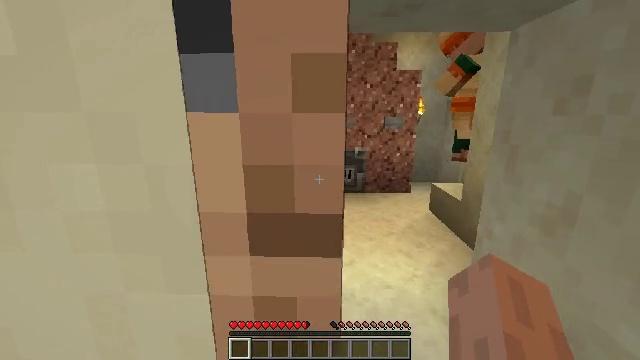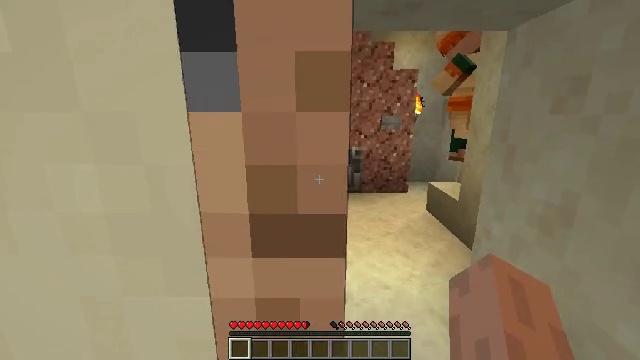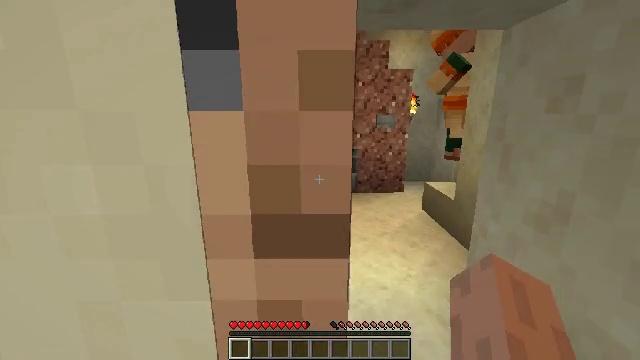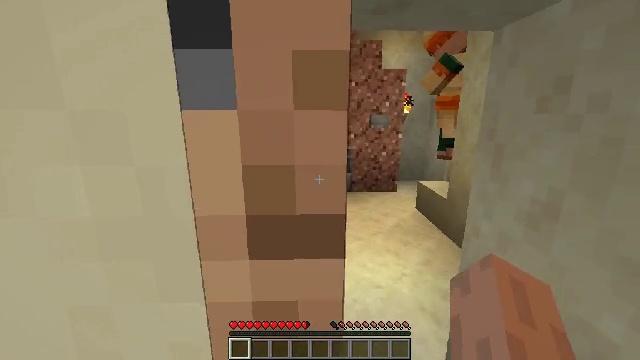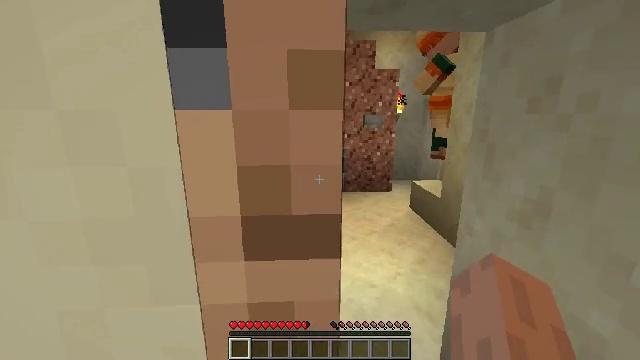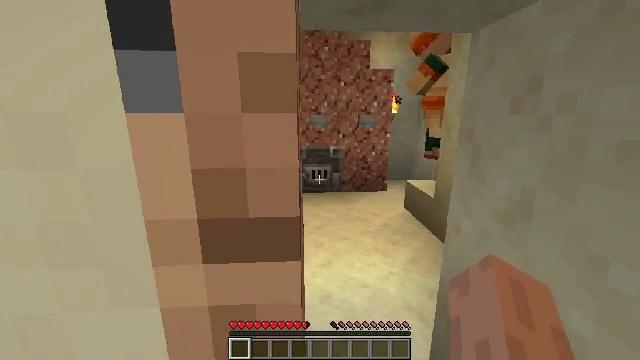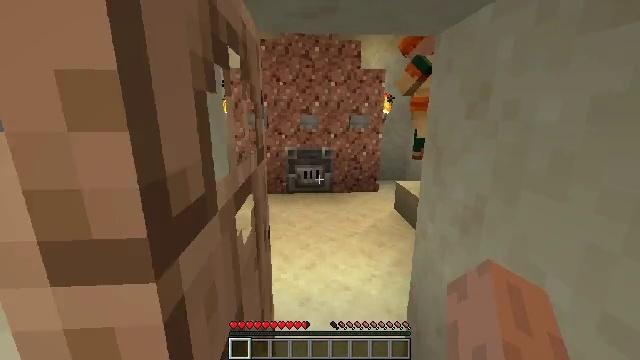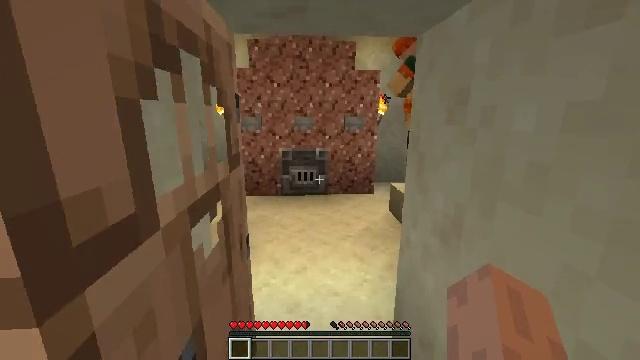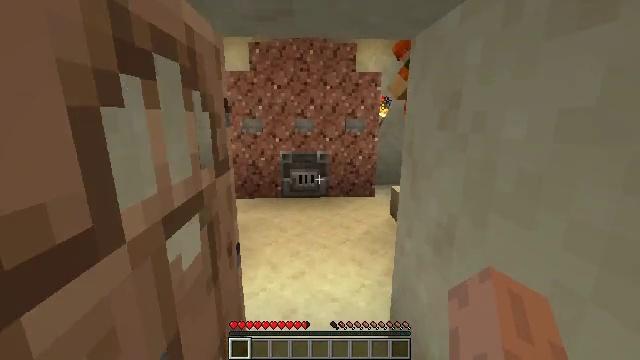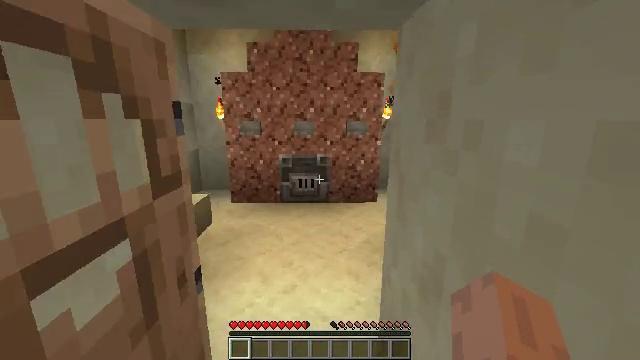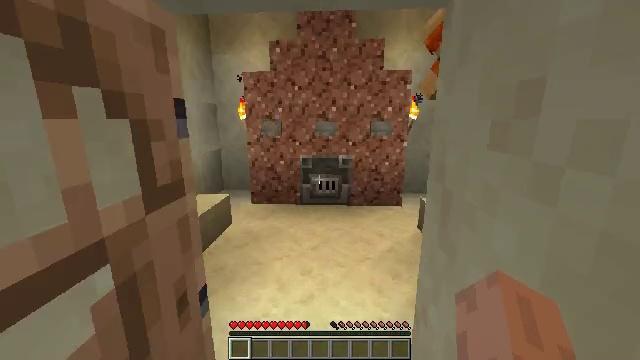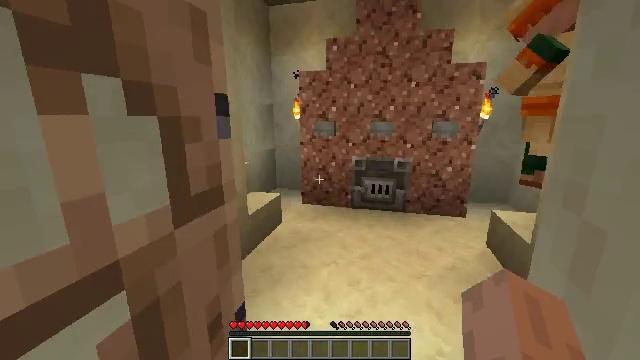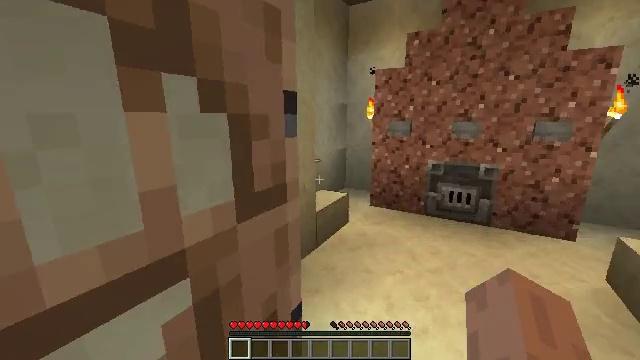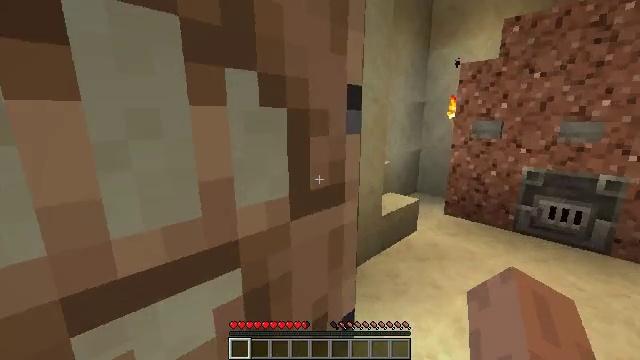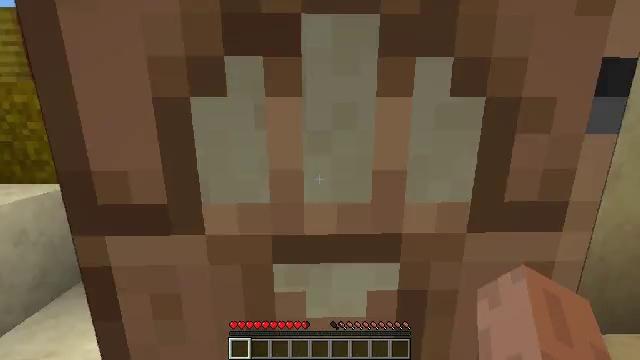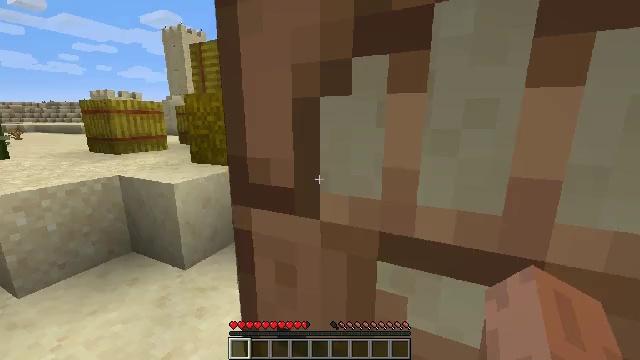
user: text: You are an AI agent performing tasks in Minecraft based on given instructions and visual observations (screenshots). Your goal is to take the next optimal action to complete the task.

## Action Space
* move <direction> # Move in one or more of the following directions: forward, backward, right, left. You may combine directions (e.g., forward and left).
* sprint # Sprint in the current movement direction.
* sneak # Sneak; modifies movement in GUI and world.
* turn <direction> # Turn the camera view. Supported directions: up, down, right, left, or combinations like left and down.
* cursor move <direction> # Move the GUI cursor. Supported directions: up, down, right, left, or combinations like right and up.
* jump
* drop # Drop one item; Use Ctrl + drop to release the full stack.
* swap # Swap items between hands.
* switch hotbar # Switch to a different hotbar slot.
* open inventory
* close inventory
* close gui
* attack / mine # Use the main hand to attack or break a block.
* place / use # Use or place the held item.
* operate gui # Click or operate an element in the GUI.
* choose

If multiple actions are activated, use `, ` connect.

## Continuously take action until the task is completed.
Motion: motion action
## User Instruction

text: Drop a hay block.
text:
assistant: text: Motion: attack / mine
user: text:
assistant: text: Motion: turn right, attack / mine
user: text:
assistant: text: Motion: turn right, attack / mine
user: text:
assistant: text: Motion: turn right, attack / mine
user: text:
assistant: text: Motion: move right, attack / mine
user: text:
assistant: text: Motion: move forward and move right, attack / mine
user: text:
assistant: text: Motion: move forward and move right, attack / mine
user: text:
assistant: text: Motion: move forward and move right, attack / mine
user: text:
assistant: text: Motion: move forward and move right, turn left, attack / mine
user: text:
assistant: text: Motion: move forward and move right, turn left, attack / mine
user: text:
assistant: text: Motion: move forward, turn left, attack / mine
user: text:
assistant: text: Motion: turn left, attack / mine
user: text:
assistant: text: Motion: turn left, attack / mine
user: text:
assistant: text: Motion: turn left, attack / mine
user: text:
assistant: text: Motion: turn left, attack / mine
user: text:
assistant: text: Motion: turn left, attack / mine
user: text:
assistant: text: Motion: move forward, turn left, attack / mine
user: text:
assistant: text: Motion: move forward, sprint, turn left, attack / mine
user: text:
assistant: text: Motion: move forward, sprint, turn left, attack / mine
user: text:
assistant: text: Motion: move forward, sprint, turn left, attack / mine
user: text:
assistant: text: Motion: move forward, sprint, attack / mine
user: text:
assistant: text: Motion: move forward, sprint, attack / mine
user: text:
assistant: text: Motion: move forward, sprint, attack / mine
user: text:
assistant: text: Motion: move forward, sprint, turn right, attack / mine
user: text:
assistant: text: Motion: move forward, sprint, turn right, attack / mine
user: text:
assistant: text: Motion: move forward, sprint, turn right, attack / mine
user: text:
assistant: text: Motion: move forward, sprint, turn right, attack / mine
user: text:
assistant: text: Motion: move forward, sprint, turn right, attack / mine
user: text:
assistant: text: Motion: move forward, sprint, turn right, attack / mine
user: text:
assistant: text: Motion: move forward, sprint, attack / mine